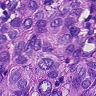
Metastatic tissue present: yes